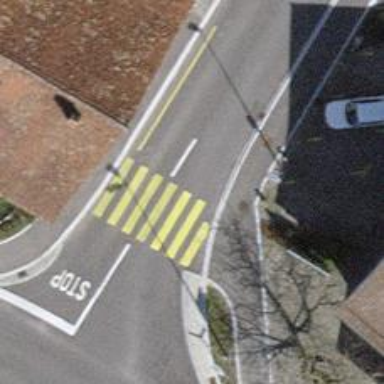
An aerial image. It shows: Uncontrolled road crossing with markings.